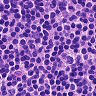
Metastatic tissue present: no